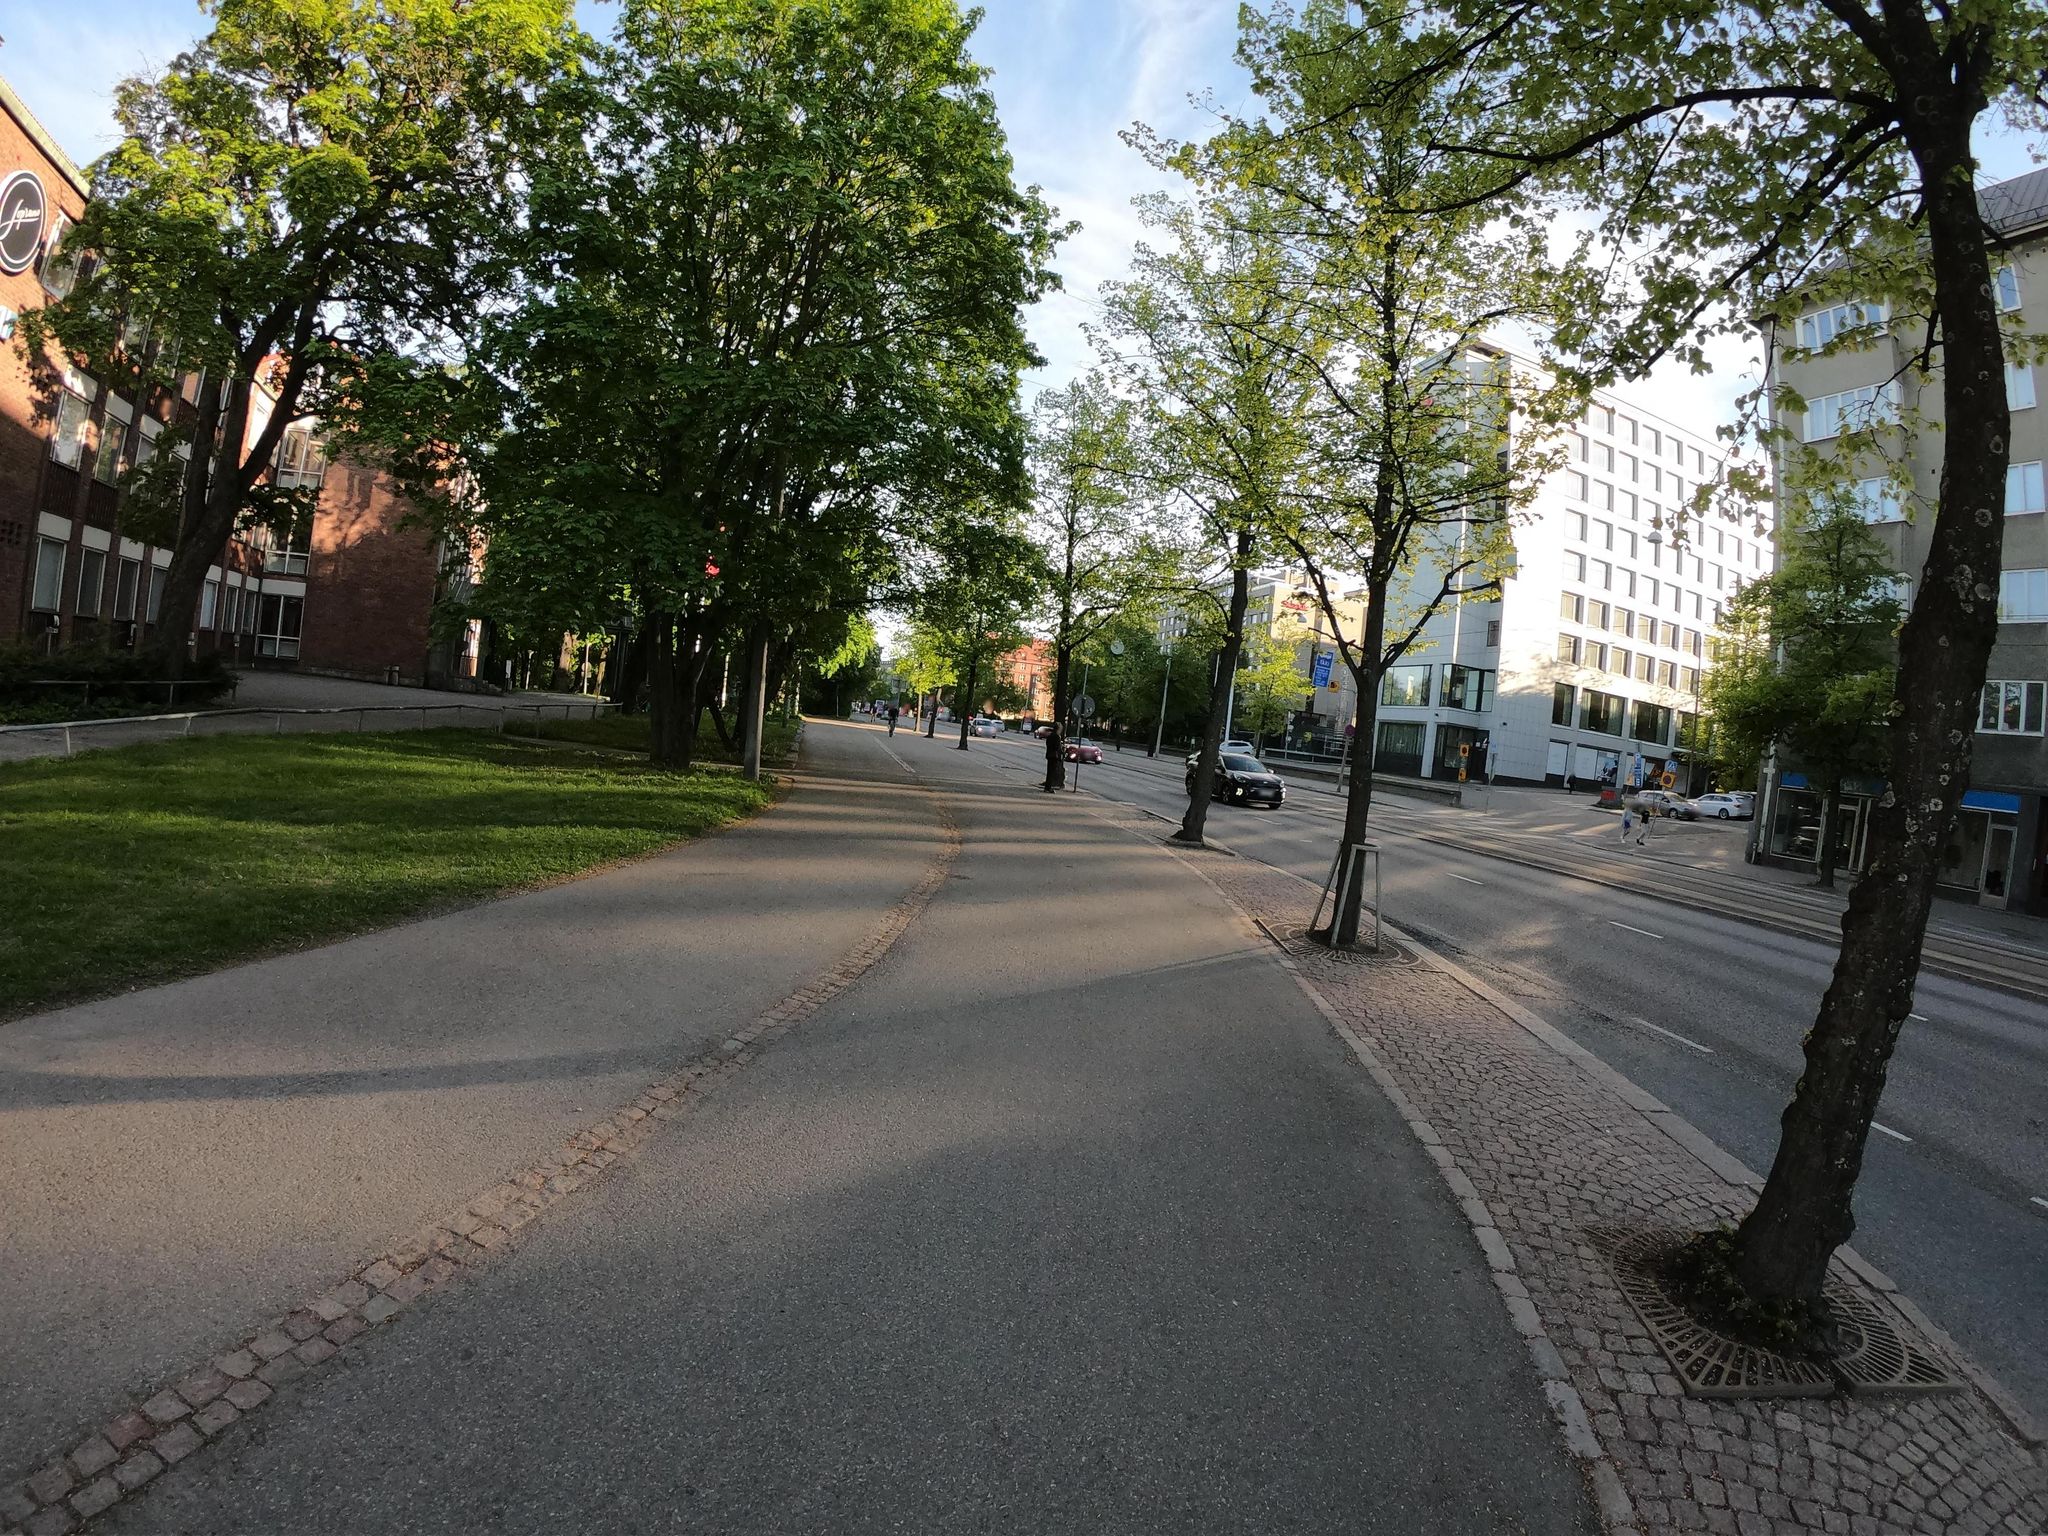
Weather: clear
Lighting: day
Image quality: good
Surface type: cycling surface
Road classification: cycleway
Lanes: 2
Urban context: urban centre
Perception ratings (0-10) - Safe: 9.14, Lively: 9.49, Beautiful: 9.34, Boring: 4.12, Depressing: 3.11, Wealthy: 9.16